Question:
I have this two tables from the diagrams.For every question i can have multiple answer.
I want to get data by question id in json format like this:
'''
var initialData = [
{question_id: "1", Description: "Danny", Status: "1", answers: [
{ answer_id: "1", description: "AAAAA" },
{ answer_id: "2", description: "Bbbbb" }]
}
];
'''
I use this code
'''
var question = db.Questions.FirstOrDefault((p) => p.questionID== id);
return this.Json(question , JsonRequestBehavior.AllowGet);
'''
and i get this
'''
var initialData = [
{question_id: "1", Description: "Danny", Status: "1", answers:null
}
];
'''
Can you help my please with a solution.
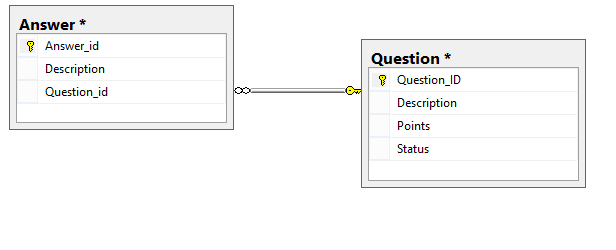
Answer: Can you try this please.
'''
var question = db.Questions.Include("Answer").FirstOrDefault((p) => p.questionID== id);
'''
Have a look at the ado.Net <URL>